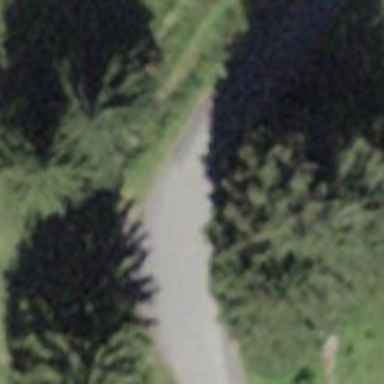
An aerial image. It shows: Unclassified road.